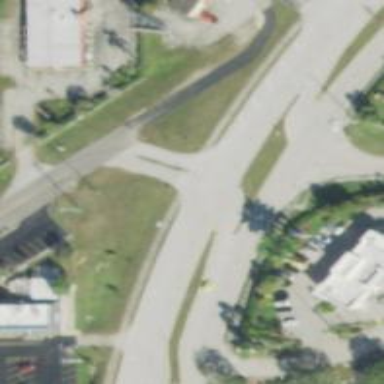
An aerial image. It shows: Unmarked crossing on the road.